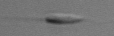
Label: flagellate_morphotype3